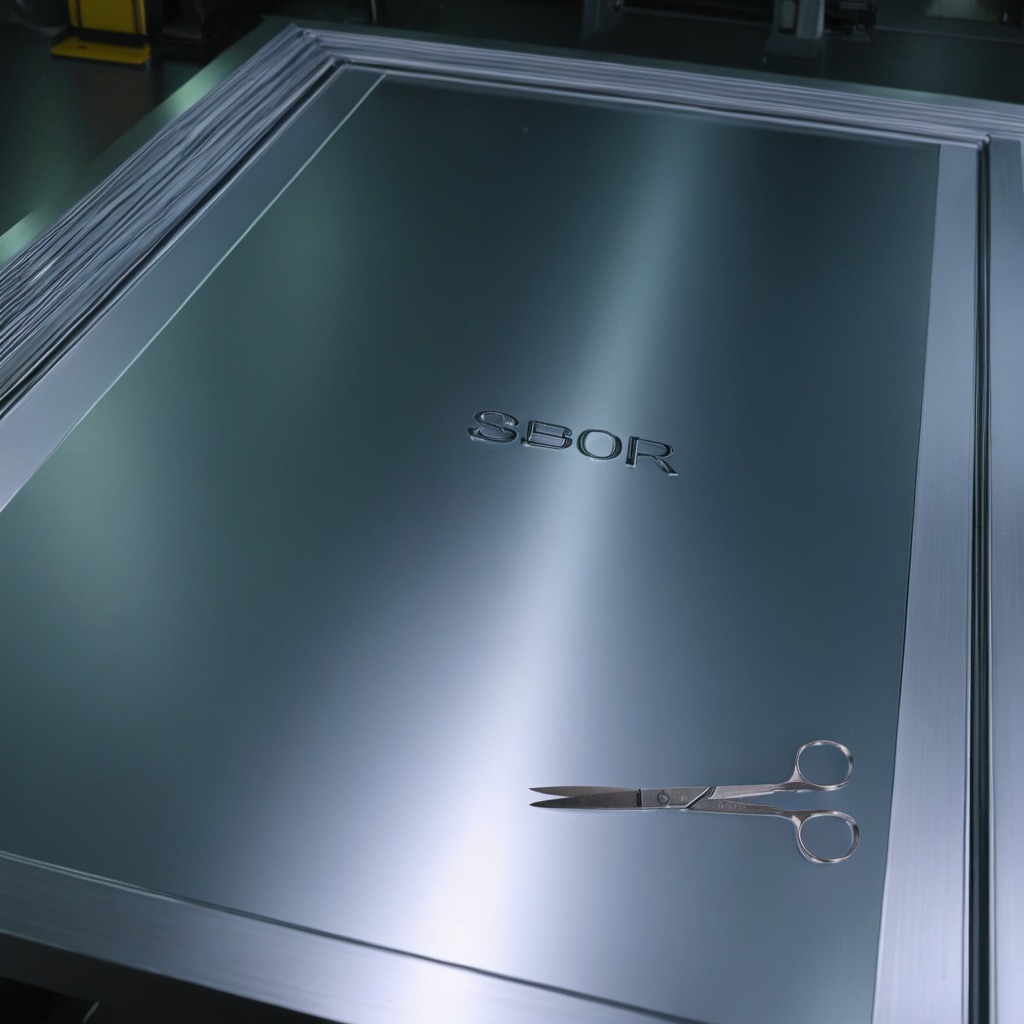
A scissor lying on the metal table in a machine shop under fluorescent lights.